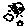
Label: sun